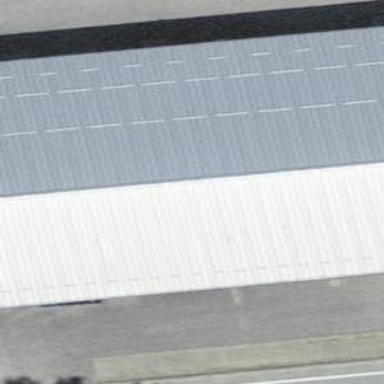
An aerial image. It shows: Warehouse building with industrial works.